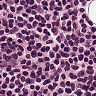
Metastatic tissue present: no